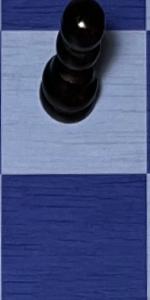
Label: Empty